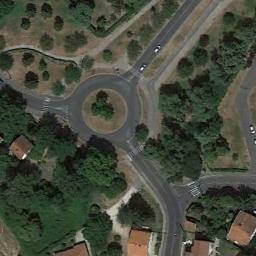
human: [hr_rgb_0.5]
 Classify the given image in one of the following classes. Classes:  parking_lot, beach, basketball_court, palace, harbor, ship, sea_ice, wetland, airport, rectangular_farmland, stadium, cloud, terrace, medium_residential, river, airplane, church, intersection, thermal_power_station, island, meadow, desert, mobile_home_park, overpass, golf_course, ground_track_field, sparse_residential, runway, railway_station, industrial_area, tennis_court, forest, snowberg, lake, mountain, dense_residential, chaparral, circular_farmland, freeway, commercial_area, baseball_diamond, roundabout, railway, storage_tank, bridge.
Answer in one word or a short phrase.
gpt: roundabout